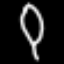
Label: leaf